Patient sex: M
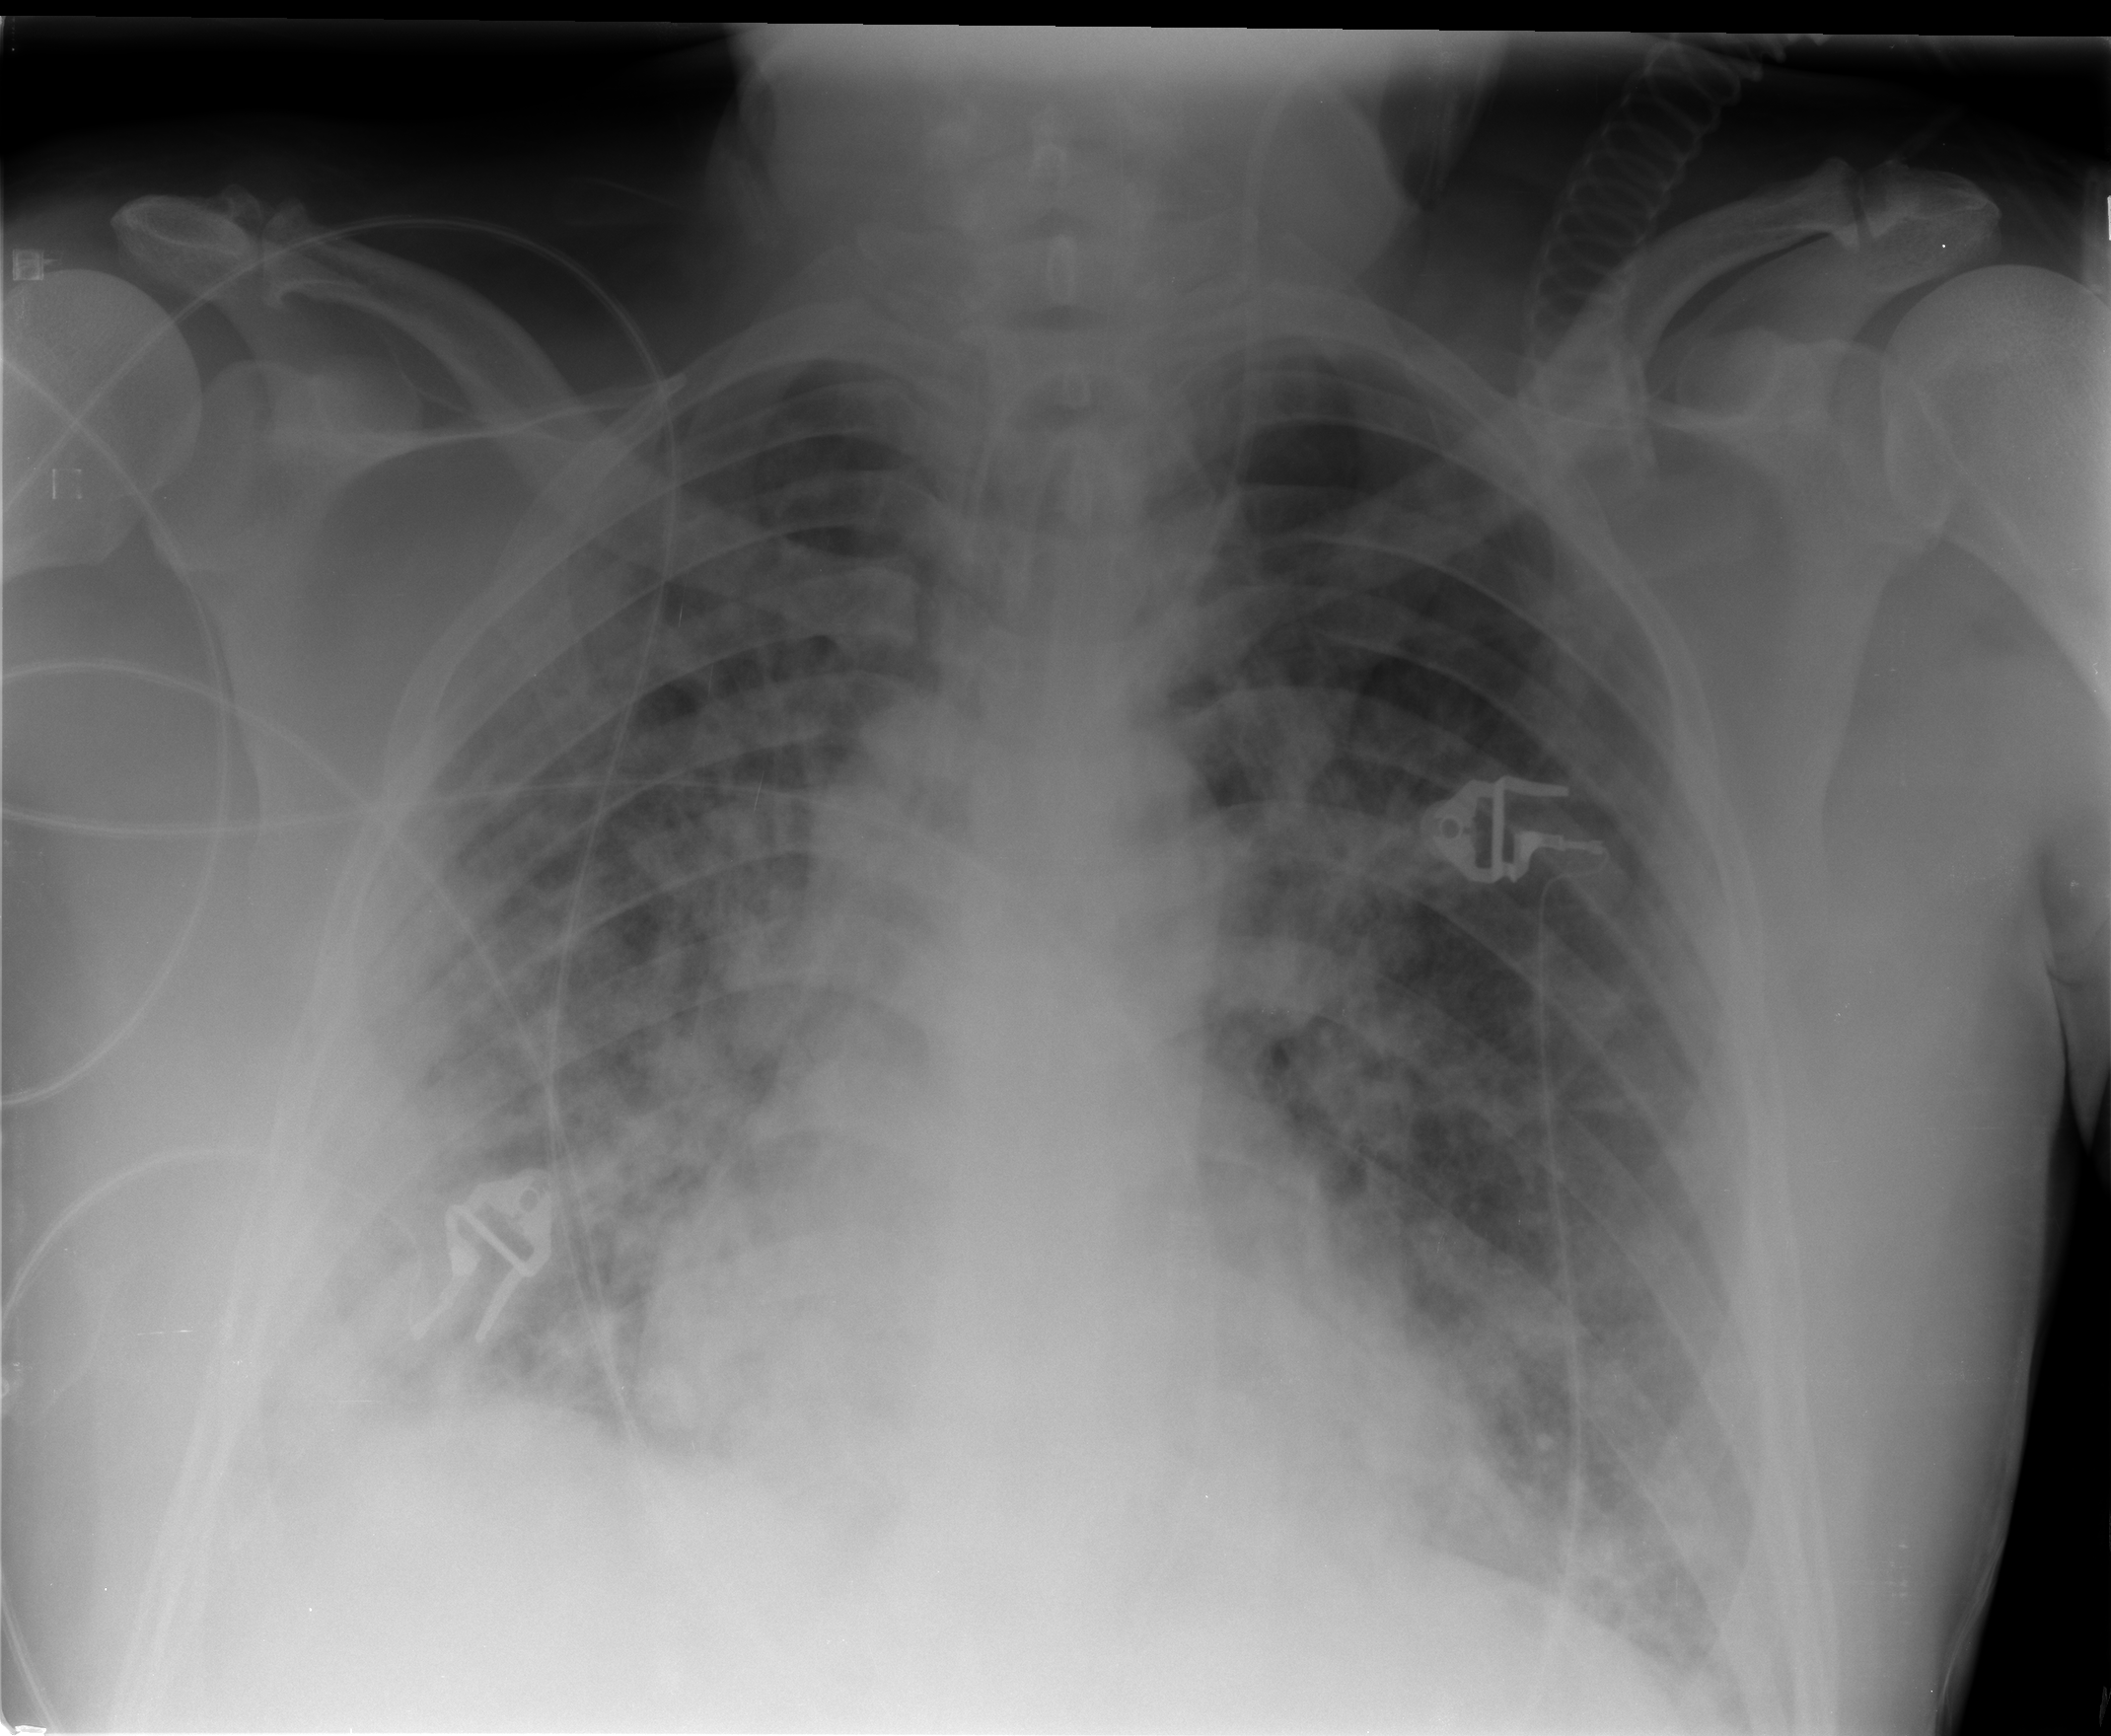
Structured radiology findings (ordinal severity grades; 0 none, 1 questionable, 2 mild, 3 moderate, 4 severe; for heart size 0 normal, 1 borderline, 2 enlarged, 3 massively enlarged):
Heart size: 0
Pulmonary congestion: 0
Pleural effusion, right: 2
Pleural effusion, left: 0
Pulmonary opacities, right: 4
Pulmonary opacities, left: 4
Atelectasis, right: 2
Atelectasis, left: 2